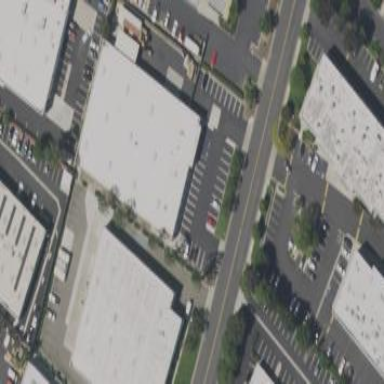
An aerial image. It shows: Commercial area.